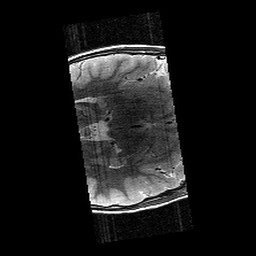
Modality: T2w
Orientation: axial
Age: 9
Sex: male
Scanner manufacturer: siemens
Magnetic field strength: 3 T
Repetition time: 9.23 s
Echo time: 0.067 s